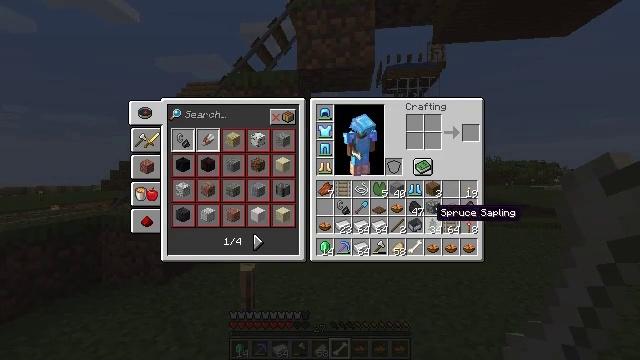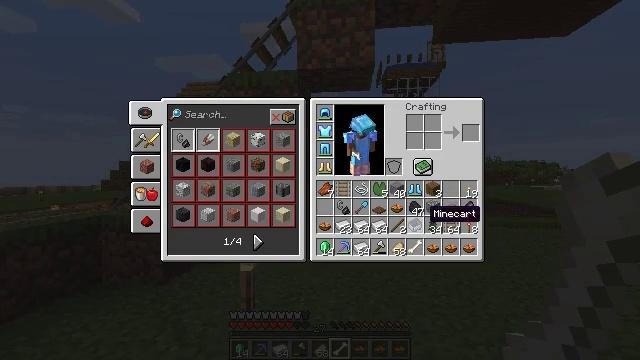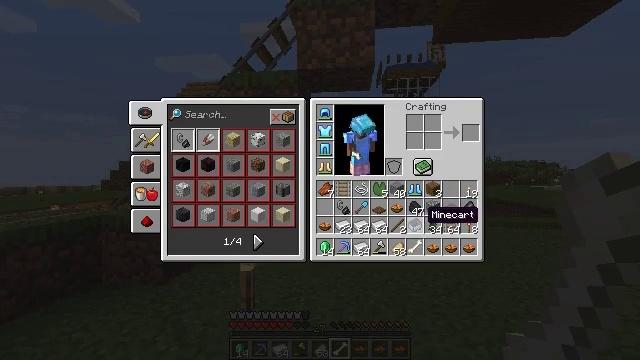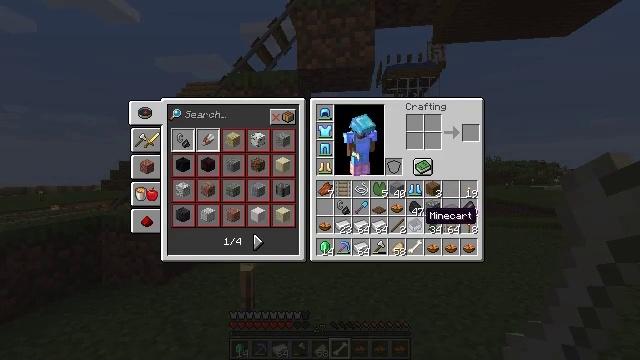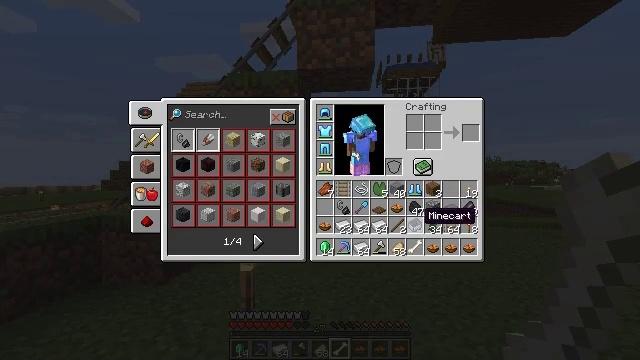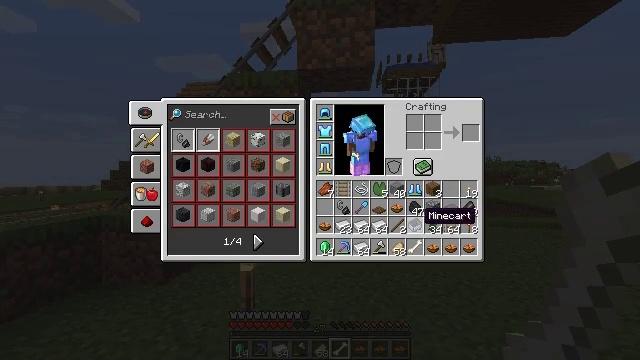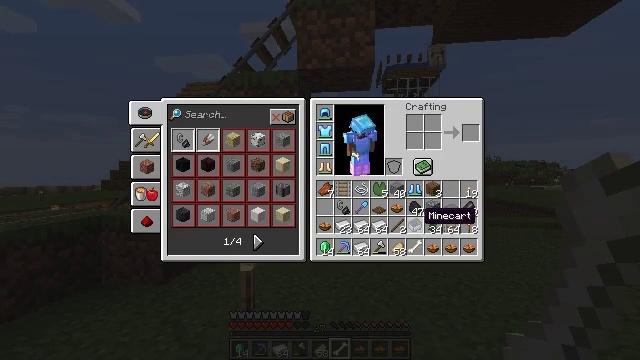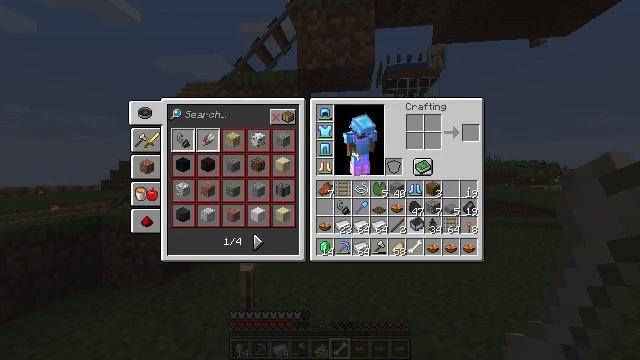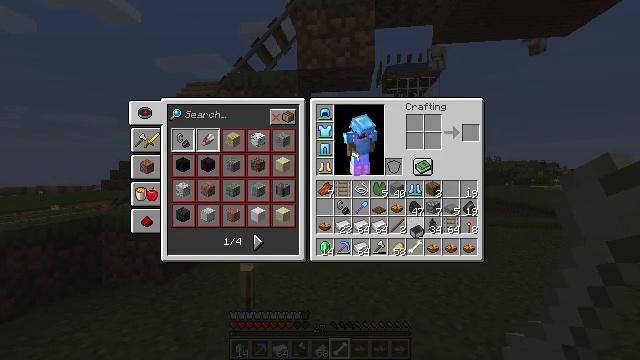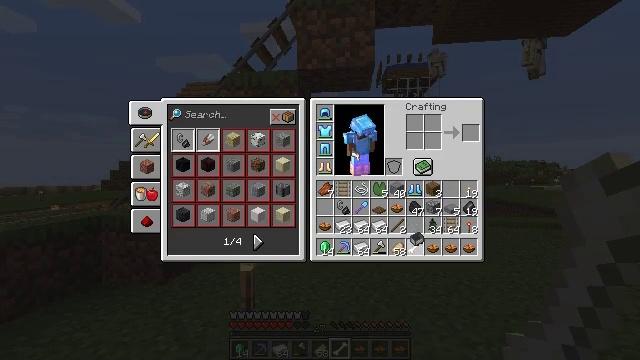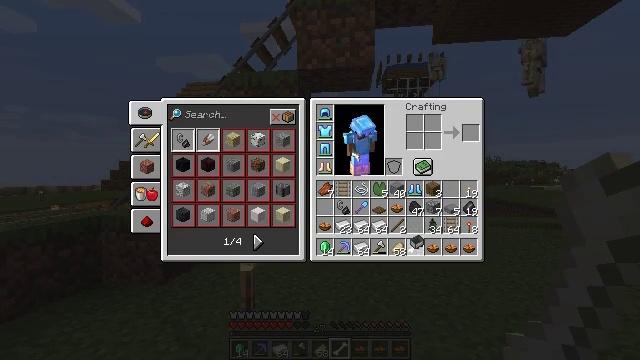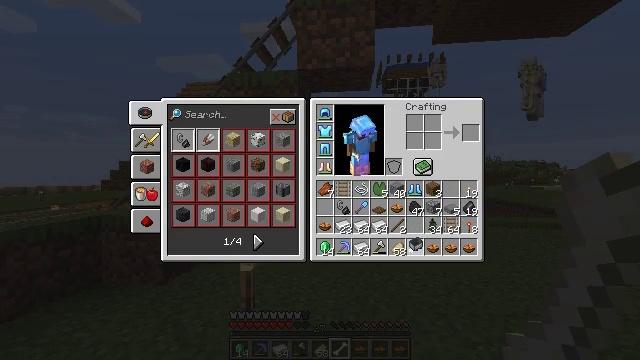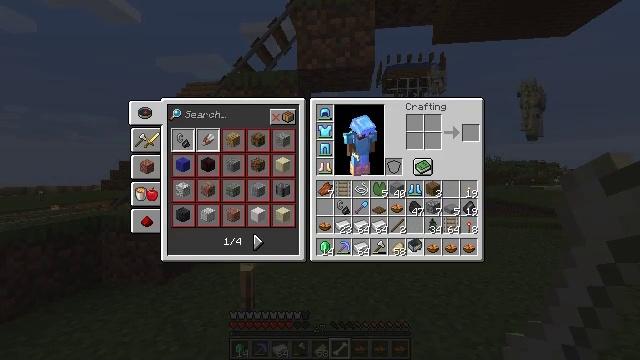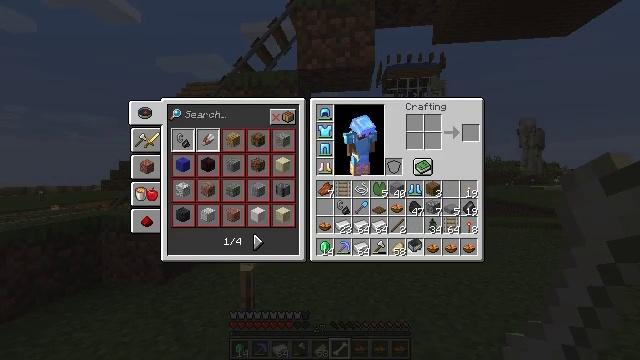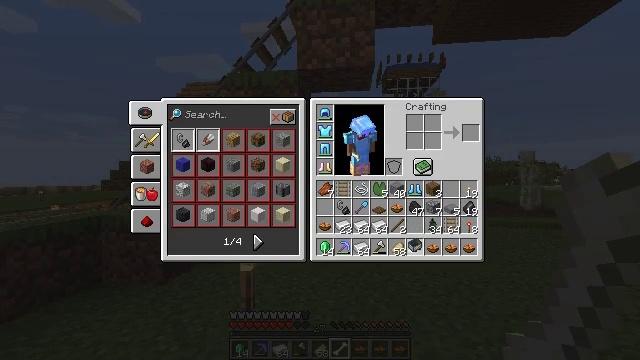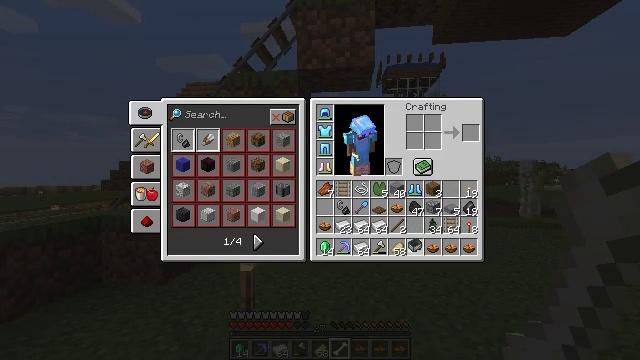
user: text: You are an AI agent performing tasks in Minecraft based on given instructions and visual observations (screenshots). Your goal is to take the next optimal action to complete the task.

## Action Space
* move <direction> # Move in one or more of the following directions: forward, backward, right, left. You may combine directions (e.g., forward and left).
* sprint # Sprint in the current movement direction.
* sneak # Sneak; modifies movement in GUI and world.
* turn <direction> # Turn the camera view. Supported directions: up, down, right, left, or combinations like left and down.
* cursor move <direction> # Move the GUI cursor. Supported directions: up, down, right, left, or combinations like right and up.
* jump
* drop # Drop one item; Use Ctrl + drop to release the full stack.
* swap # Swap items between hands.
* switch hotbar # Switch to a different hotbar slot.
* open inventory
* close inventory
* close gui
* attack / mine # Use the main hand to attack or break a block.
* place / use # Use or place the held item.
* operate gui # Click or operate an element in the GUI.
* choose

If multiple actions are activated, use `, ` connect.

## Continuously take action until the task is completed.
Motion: motion action
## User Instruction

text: Left-click on the smoker to mine it.
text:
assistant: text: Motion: cursor move left
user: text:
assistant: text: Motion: no_op
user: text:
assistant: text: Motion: no_op
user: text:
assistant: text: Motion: no_op
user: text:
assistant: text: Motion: no_op
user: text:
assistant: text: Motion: no_op
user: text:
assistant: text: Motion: operate gui
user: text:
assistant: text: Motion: cursor move down, operate gui
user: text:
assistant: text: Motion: cursor move down
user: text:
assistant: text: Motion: no_op
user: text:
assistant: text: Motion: no_op
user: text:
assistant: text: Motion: no_op
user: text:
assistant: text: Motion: no_op
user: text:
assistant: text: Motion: no_op
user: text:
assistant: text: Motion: operate gui
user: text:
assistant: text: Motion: operate gui
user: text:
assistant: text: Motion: operate gui
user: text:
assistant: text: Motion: no_op
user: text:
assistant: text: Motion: no_op
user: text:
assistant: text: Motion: no_op
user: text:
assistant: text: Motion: no_op
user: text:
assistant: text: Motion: no_op
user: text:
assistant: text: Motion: no_op
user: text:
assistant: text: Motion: no_op
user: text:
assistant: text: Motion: no_op
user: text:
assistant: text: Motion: no_op
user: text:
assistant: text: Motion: operate gui
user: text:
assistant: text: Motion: operate gui
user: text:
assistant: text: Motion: operate gui
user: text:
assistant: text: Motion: operate gui